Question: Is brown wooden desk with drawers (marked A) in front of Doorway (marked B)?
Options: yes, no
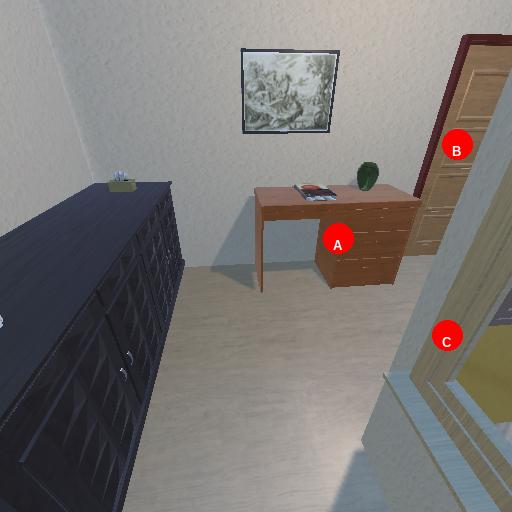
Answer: yes